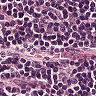
Metastatic tissue present: no